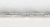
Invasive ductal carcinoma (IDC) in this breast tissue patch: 0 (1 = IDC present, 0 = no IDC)